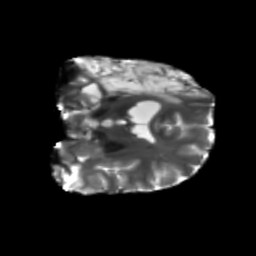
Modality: T2w
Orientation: coronal
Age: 27
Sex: female
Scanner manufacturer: siemens
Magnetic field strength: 3 T
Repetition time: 5.47 s
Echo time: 0.0854 s